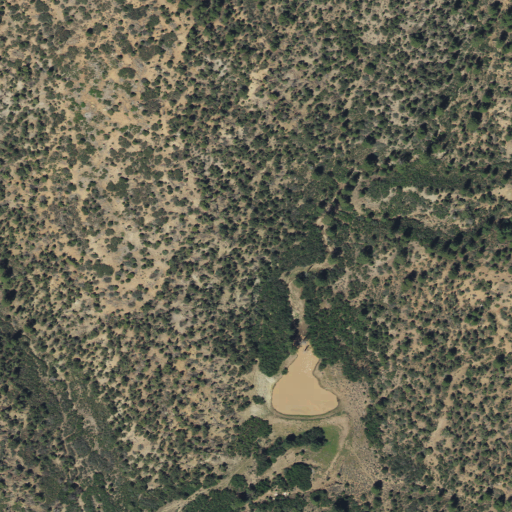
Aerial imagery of depression(s) in Utah named Brushy Basin containing evergreen forest, deciduous forest, and shrub